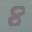
Label: 8